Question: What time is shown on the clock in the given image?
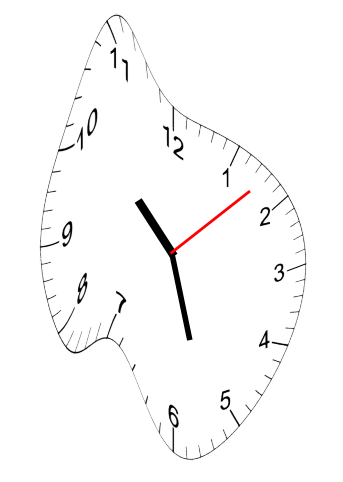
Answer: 10:27:08